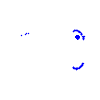
Particle: pion